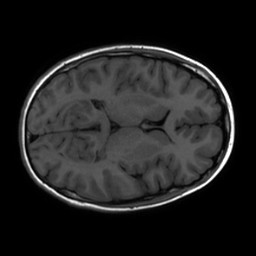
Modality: inplaneT1
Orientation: axial
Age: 19
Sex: female
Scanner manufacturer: ge
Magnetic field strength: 3 T
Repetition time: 2.297 s
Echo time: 0.02273 s